Interaction volume radius: 5 \u00c5
Interaction volume height: 10 \u00c5
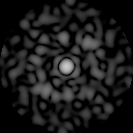
Disorder parameter: 0.8489